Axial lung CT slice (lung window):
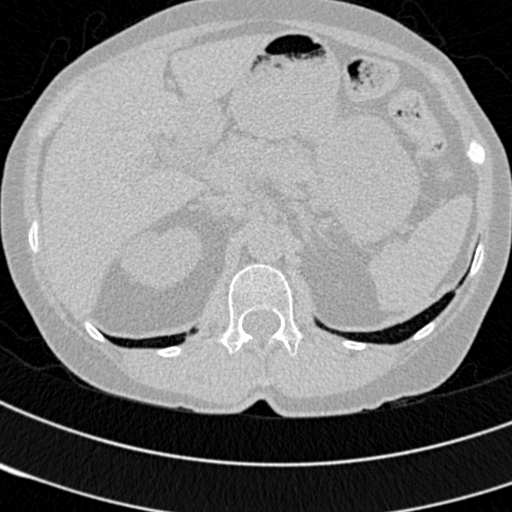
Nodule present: no